Question: I have some image files that are encrypted with RNCryptor and I want to decrypt them and use them as a background of a Framelayout.
I walk through sample files, but my application force closes after a while and didn't show any images.
I use
<URL>
I put encrypted image in raw folder as below:

and this is my code in my activity:
'''
@Override
protected void onCreate(Bundle savedInstanceState) {
super.onCreate(savedInstanceState);
setContentView(R.layout.activity_main);
FrameLayout img = (FrameLayout) findViewById(R.id.scrollView);
final String password = "myPasswordString";
JNCryptor cryptor = new AES256JNCryptor();
Resources res = getResources();
InputStream in_s = res.openRawResource(R.raw.troodon_ph);
byte[] b = null;
byte[] data = null;
try {
b = new byte[in_s.available()];
in_s.read(b);
} catch (IOException e) {
Log.i("decrypt error", e.toString());
}
try {
data = cryptor.decryptData(b, password.toCharArray());
} catch (InvalidHMACException e) {
Log.i("decrypt error", e.toString());
} catch (CryptorException e) {
Log.i("decrypt error", e.toString());
}
Bitmap mBitmap = BitmapFactory.decodeByteArray(data, 0, data.length);
BitmapDrawable bDrawable = new BitmapDrawable(res, mBitmap);
img.setBackgroundDrawable(bDrawable);
}
'''
This file works great on iOS with this code:
'''
NSString *imagePath = [[NSBundle mainBundle] pathForResource:getName ofType:@"wod"];
NSData *encryptedData = [NSData dataWithContentsOfFile:imagePath];
NSData *decryptedData = [RNDecryptor decryptData:encryptedData
withPassword:PASSWORD
error:&error];
UIImage* bgImage = [UIImage imageWithData:decryptedData];
UIImageView * movingImageView = [[UIImageView alloc]initWithImage:bgImage];
'''
And here is logcat output:
> 08-28 19:52:11.720: E/AndroidRuntime(1063): FATAL EXCEPTION: main
08-28 19:52:11.720: E/AndroidRuntime(1063): java.lang.RuntimeException: Unable to start activity ComponentInfo{net.appersian.android.wod/net.appersian.android.wod.MainActivity}: java.lang.NullPointerException
08-28 19:52:11.720: E/AndroidRuntime(1063): at android.app.ActivityThread.performLaunchActivity(ActivityThread.java:2059)
08-28 19:52:11.720: E/AndroidRuntime(1063): at android.app.ActivityThread.handleLaunchActivity(ActivityThread.java:2084)
08-28 19:52:11.720: E/AndroidRuntime(1063): at android.app.ActivityThread.access$600(ActivityThread.java:130)
08-28 19:52:11.720: E/AndroidRuntime(1063): at android.app.ActivityThread$H.handleMessage(ActivityThread.java:1195)
08-28 19:52:11.720: E/AndroidRuntime(1063): at android.os.Handler.dispatchMessage(Handler.java:99)
08-28 19:52:11.720: E/AndroidRuntime(1063): at android.os.Looper.loop(Looper.java:137)
08-28 19:52:11.720: E/AndroidRuntime(1063): at android.app.ActivityThread.main(ActivityThread.java:4745)
08-28 19:52:11.720: E/AndroidRuntime(1063): at java.lang.reflect.Method.invokeNative(Native Method)
08-28 19:52:11.720: E/AndroidRuntime(1063): at java.lang.reflect.Method.invoke(Method.java:511)
08-28 19:52:11.720: E/AndroidRuntime(1063): at com.android.internal.os.ZygoteInit$MethodAndArgsCaller.run(ZygoteInit.java:786)
08-28 19:52:11.720: E/AndroidRuntime(1063): at com.android.internal.os.ZygoteInit.main(ZygoteInit.java:553)
08-28 19:52:11.720: E/AndroidRuntime(1063): at dalvik.system.NativeStart.main(Native Method)
08-28 19:52:11.720: E/AndroidRuntime(1063): Caused by: java.lang.NullPointerException
08-28 19:52:11.720: E/AndroidRuntime(1063): at net.appersian.android.wod.MainActivity.onCreate(MainActivity.java:54)
08-28 19:52:11.720: E/AndroidRuntime(1063): at android.app.Activity.performCreate(Activity.java:5008)
08-28 19:52:11.720: E/AndroidRuntime(1063): at android.app.Instrumentation.callActivityOnCreate(Instrumentation.java:1079)
08-28 19:52:11.720: E/AndroidRuntime(1063): at android.app.ActivityThread.performLaunchActivity(ActivityThread.java:2023)
08-28 19:52:11.720: E/AndroidRuntime(1063): ... 11 more
What am I doing wrong about decrypting the file?
update:
i added e.printStackTrace() to try/catch, and here is my new logcat:
> 08-28 20:54:10.496: W/System.err(1487): org.cryptonode.jncryptor.InvalidHMACException: Incorrect HMAC value.
08-28 20:54:10.496: W/System.err(1487): at org.cryptonode.jncryptor.AES256JNCryptor.decryptV3Data(AES256JNCryptor.java:244)
08-28 20:54:10.496: W/System.err(1487): at org.cryptonode.jncryptor.AES256JNCryptor.decryptV3Data(AES256JNCryptor.java:319)
08-28 20:54:10.496: W/System.err(1487): at org.cryptonode.jncryptor.AES256JNCryptor.decryptData(AES256JNCryptor.java:276)
08-28 20:54:10.496: W/System.err(1487): at net.appersian.android.wod.MainActivity.onCreate(MainActivity.java:50)
08-28 20:54:10.496: W/System.err(1487): at android.app.Activity.performCreate(Activity.java:5008)
08-28 20:54:10.496: W/System.err(1487): at android.app.Instrumentation.callActivityOnCreate(Instrumentation.java:1079)
08-28 20:54:10.496: W/System.err(1487): at android.app.ActivityThread.performLaunchActivity(ActivityThread.java:2023)
08-28 20:54:10.496: W/System.err(1487): at android.app.ActivityThread.handleLaunchActivity(ActivityThread.java:2084)
08-28 20:54:10.496: W/System.err(1487): at android.app.ActivityThread.access$600(ActivityThread.java:130)
08-28 20:54:10.496: W/System.err(1487): at android.app.ActivityThread$H.handleMessage(ActivityThread.java:1195)
08-28 20:54:10.496: W/System.err(1487): at android.os.Handler.dispatchMessage(Handler.java:99)
08-28 20:54:10.496: W/System.err(1487): at android.os.Looper.loop(Looper.java:137)
08-28 20:54:10.496: W/System.err(1487): at android.app.ActivityThread.main(ActivityThread.java:4745)
08-28 20:54:10.496: W/System.err(1487): at java.lang.reflect.Method.invokeNative(Native Method)
08-28 20:54:10.496: W/System.err(1487): at java.lang.reflect.Method.invoke(Method.java:511)
08-28 20:54:10.496: W/System.err(1487): at com.android.internal.os.ZygoteInit$MethodAndArgsCaller.run(ZygoteInit.java:786)
08-28 20:54:10.496: W/System.err(1487): at com.android.internal.os.ZygoteInit.main(ZygoteInit.java:553)
08-28 20:54:10.496: W/System.err(1487): at dalvik.system.NativeStart.main(Native Method)
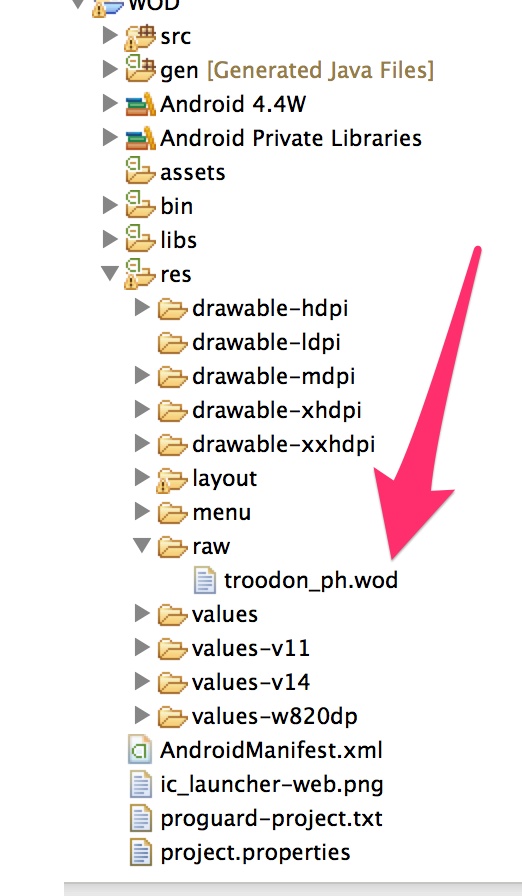
Answer: i work a lot on this problem, i asked developer on Github and at last, i found that the problem was password string and not because of wrong password, is because of unicode character in password string, in some reason, if we want to get encoding/decoding work great on all device and platform, is better to choose ascii character for password.